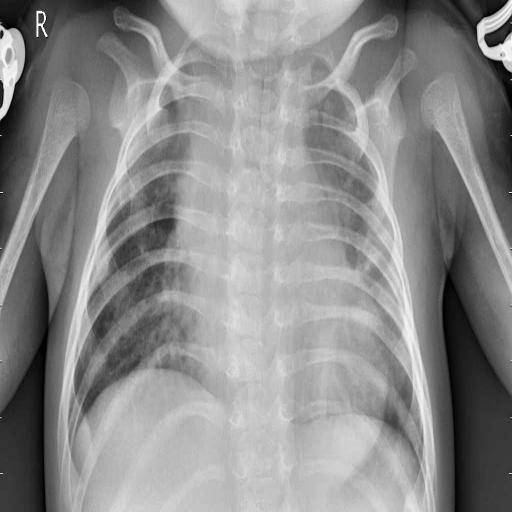
Finding: PNEUMONIA